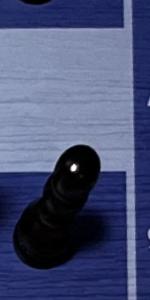
Label: Pawn_Black